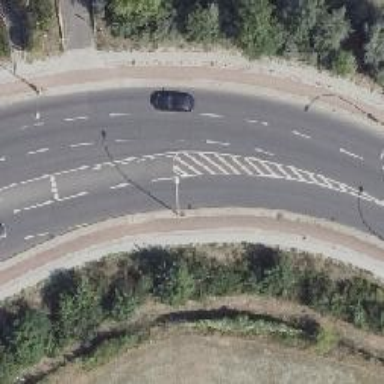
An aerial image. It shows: Secondary road with asphalt surface. It has lane markings and is dual carriageway.